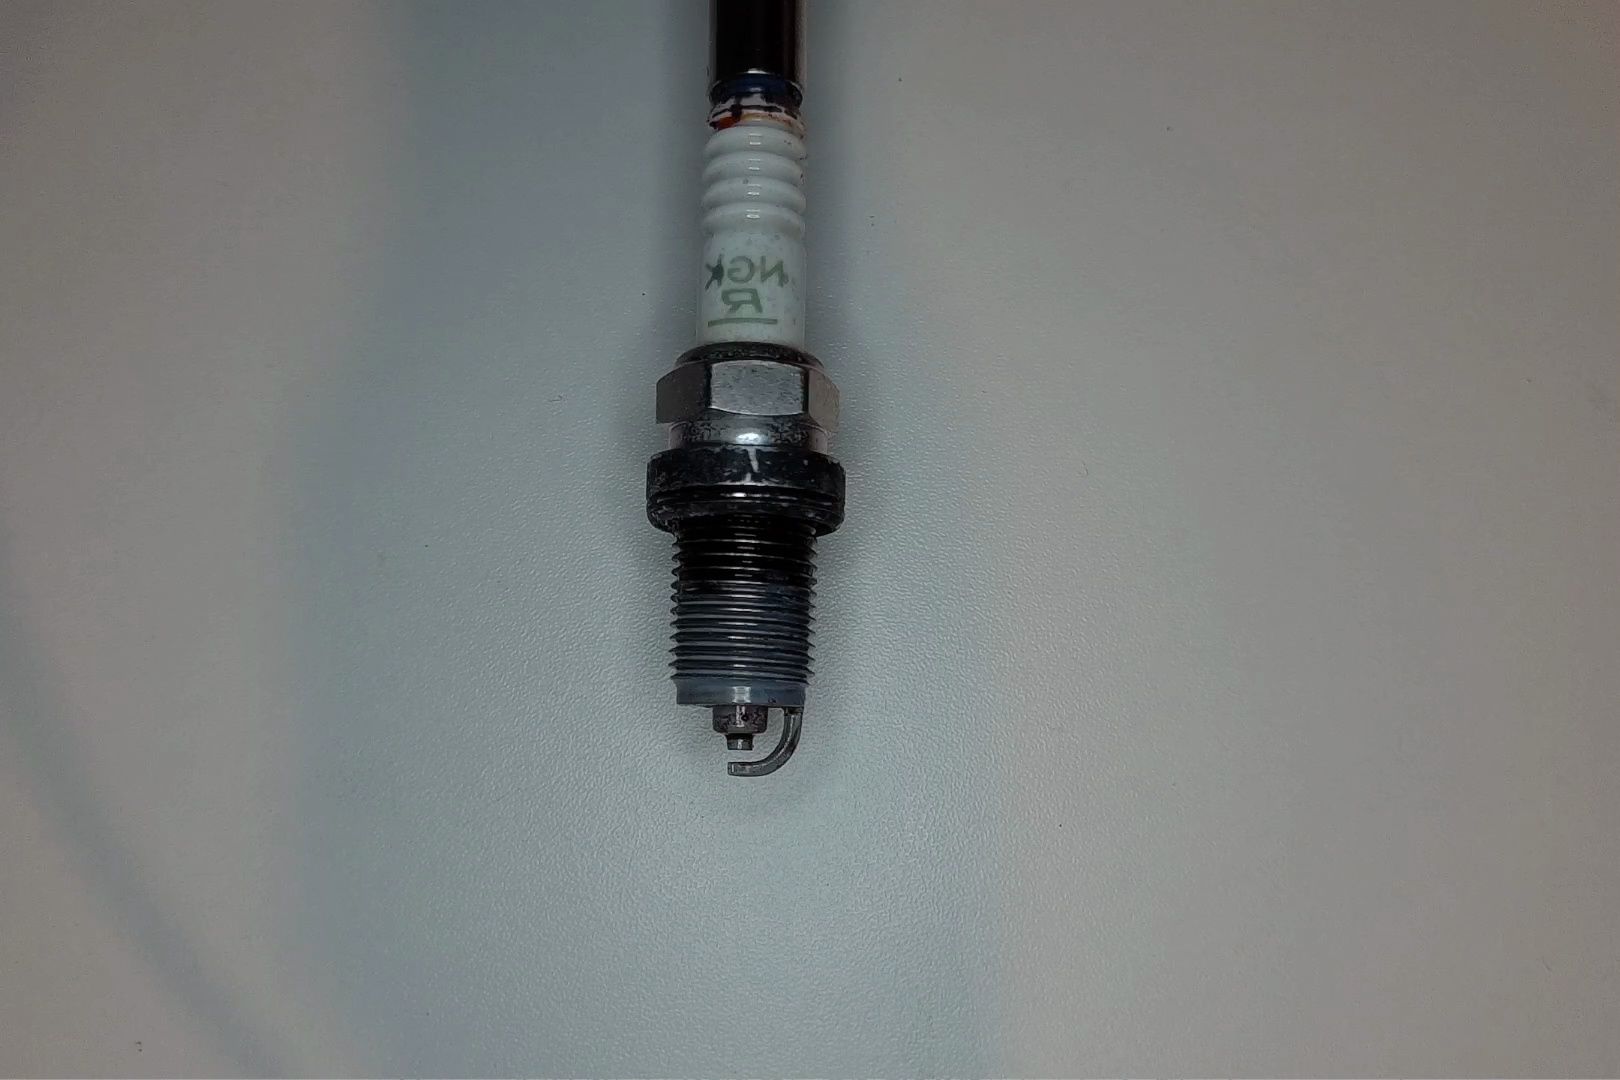
Label: anomaly